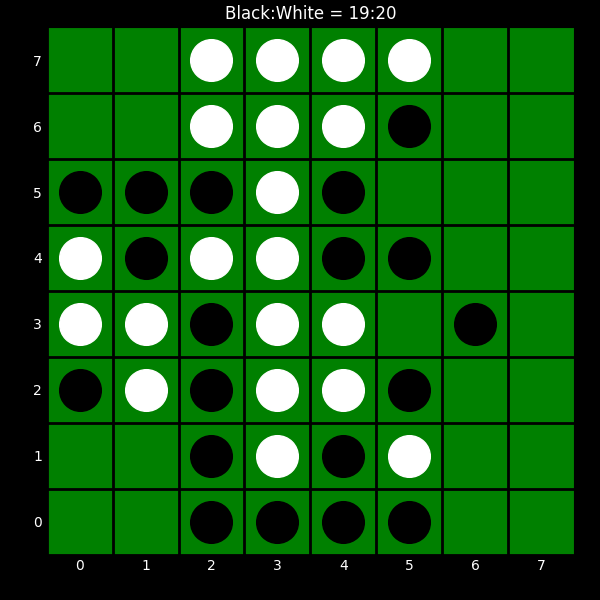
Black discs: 19
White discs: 20